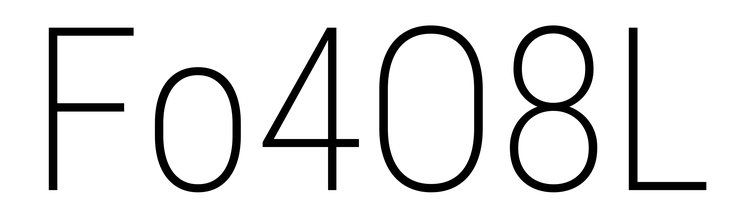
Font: Roboto_Condensed_ExtraLight